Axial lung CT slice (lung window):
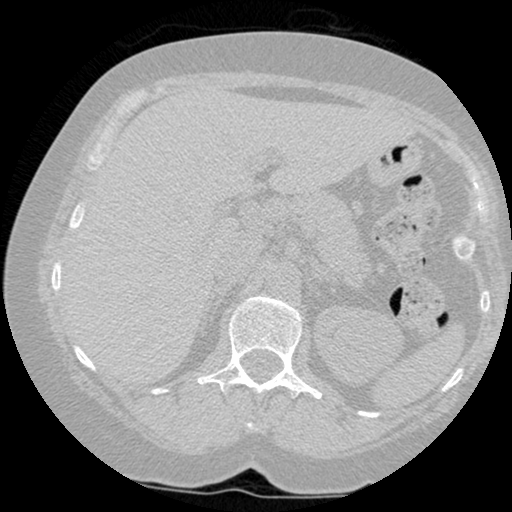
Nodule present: no